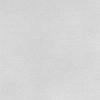
Atmospheric dust classification: dusty